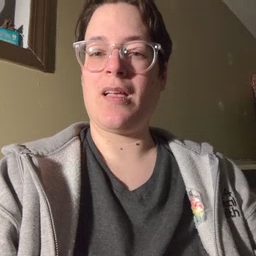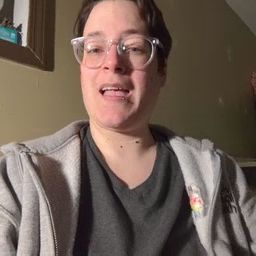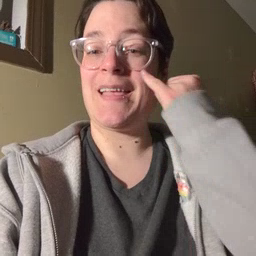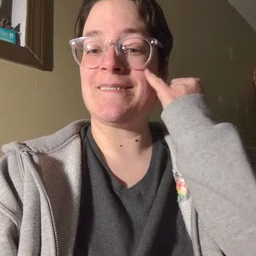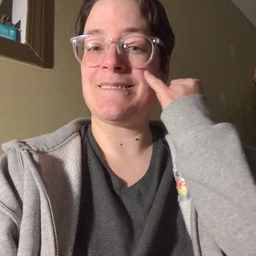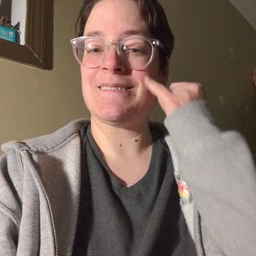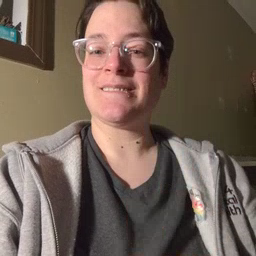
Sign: if